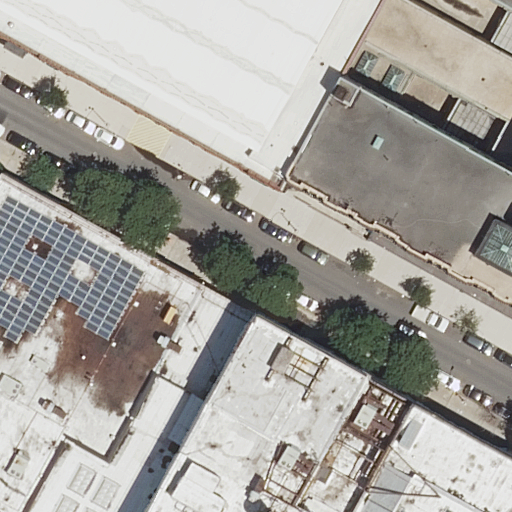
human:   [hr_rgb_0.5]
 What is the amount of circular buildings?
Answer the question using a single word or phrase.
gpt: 0

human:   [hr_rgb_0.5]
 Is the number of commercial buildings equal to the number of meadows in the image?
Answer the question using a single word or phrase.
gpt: yes

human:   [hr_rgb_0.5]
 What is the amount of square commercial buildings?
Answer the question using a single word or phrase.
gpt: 0

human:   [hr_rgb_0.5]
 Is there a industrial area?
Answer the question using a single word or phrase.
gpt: no

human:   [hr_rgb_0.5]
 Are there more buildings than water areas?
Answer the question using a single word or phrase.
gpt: yes

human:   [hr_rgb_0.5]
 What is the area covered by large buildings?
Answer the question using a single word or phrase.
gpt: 2178m2

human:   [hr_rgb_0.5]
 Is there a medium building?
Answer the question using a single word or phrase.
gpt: no

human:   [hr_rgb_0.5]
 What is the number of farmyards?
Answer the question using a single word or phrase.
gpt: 0

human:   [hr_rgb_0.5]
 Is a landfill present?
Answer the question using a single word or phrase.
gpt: no

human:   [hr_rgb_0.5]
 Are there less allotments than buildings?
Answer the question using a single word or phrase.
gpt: yes

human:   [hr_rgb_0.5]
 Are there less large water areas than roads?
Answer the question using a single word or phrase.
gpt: yes

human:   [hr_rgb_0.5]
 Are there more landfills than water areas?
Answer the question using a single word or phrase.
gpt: no

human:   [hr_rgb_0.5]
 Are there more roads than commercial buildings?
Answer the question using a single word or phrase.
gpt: yes

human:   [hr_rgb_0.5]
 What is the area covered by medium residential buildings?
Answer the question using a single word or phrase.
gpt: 0m2

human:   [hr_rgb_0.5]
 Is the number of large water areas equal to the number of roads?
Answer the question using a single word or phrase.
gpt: no

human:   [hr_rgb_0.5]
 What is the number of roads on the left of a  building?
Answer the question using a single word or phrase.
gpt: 0

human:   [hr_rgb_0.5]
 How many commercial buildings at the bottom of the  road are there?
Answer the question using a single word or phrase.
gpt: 0

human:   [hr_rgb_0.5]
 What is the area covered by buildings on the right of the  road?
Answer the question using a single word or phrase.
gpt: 0m2

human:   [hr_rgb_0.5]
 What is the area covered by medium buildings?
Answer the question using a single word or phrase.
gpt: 0m2

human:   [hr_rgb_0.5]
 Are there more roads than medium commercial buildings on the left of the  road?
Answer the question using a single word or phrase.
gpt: yes

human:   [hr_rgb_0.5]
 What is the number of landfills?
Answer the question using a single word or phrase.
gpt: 0

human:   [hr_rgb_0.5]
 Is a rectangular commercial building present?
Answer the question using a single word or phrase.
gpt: no

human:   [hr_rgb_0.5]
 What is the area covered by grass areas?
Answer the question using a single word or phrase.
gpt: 0m2

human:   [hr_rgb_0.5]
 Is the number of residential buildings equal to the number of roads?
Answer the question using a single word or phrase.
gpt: no

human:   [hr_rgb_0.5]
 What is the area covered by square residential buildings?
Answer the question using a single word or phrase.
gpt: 0m2

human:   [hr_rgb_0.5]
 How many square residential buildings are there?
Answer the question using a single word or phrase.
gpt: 0

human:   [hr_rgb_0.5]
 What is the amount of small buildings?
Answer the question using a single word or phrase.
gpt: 1

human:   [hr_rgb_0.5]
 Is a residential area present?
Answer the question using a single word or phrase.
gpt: no

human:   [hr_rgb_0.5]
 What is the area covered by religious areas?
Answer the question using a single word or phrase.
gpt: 0m2

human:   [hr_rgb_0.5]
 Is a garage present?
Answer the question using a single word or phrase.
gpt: no

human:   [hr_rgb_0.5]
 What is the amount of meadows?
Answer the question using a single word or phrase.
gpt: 0

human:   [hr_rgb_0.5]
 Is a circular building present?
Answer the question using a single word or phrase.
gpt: no

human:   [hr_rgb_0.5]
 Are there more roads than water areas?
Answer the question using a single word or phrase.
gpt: yes

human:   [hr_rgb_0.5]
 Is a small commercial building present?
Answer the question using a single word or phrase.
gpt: no

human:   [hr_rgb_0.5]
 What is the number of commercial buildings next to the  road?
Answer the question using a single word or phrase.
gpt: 0

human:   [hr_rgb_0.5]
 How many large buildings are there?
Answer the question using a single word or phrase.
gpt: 1